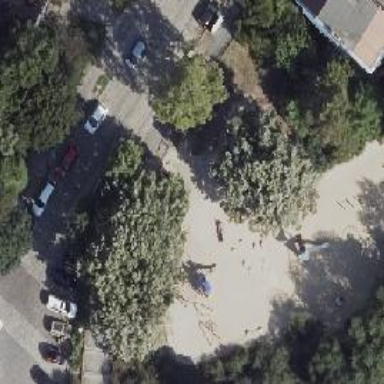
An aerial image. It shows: Sandpit at the playground.